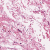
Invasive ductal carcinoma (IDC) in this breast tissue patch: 0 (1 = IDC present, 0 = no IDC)